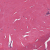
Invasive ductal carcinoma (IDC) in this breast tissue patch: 0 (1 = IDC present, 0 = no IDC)